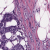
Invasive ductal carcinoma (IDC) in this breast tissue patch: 1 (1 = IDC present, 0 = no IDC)